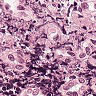
Metastatic tissue present: no